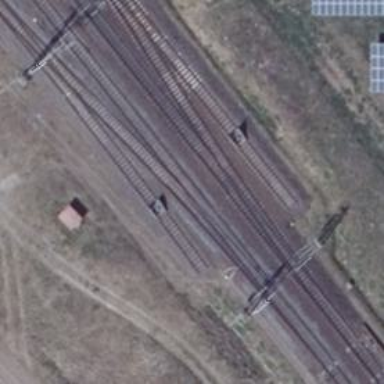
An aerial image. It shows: Railway yard.